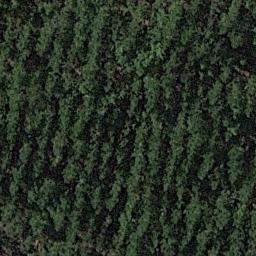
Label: forest